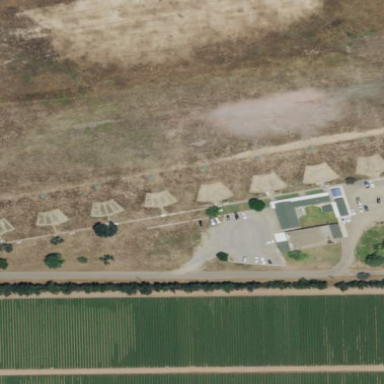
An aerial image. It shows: Sports center with shooting facilities.